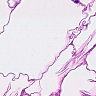
Metastatic tissue present: no